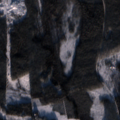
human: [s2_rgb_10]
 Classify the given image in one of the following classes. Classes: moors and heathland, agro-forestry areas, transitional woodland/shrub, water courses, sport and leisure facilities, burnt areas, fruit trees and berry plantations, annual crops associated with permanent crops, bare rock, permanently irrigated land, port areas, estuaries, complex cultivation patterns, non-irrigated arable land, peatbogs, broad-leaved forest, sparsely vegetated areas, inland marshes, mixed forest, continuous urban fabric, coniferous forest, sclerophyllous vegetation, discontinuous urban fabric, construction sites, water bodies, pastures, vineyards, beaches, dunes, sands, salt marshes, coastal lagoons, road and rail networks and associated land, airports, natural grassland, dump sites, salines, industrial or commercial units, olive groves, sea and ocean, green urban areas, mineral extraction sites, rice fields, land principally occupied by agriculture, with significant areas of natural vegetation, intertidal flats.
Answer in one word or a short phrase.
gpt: mineral extraction sites, non-irrigated arable land, coniferous forest, mixed forest, transitional woodland/shrub